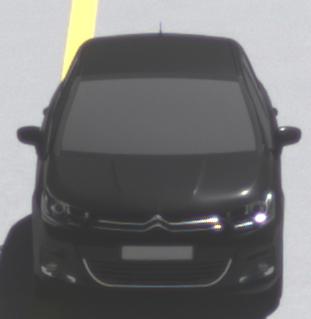
Make: Citroen
Model: C4 VTi 95
Detailed model: C4 (II)
Model produced from: 2012/08
Model produced until: 2013/06
Doors: 5
Color: black
Road condition: dry road
Daytime: midday
Contrast: high contrast